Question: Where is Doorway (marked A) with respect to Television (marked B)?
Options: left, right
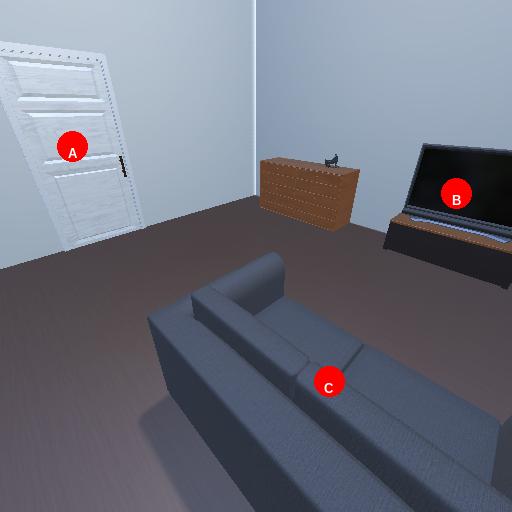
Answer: left